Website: walmart
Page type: customer-info-address
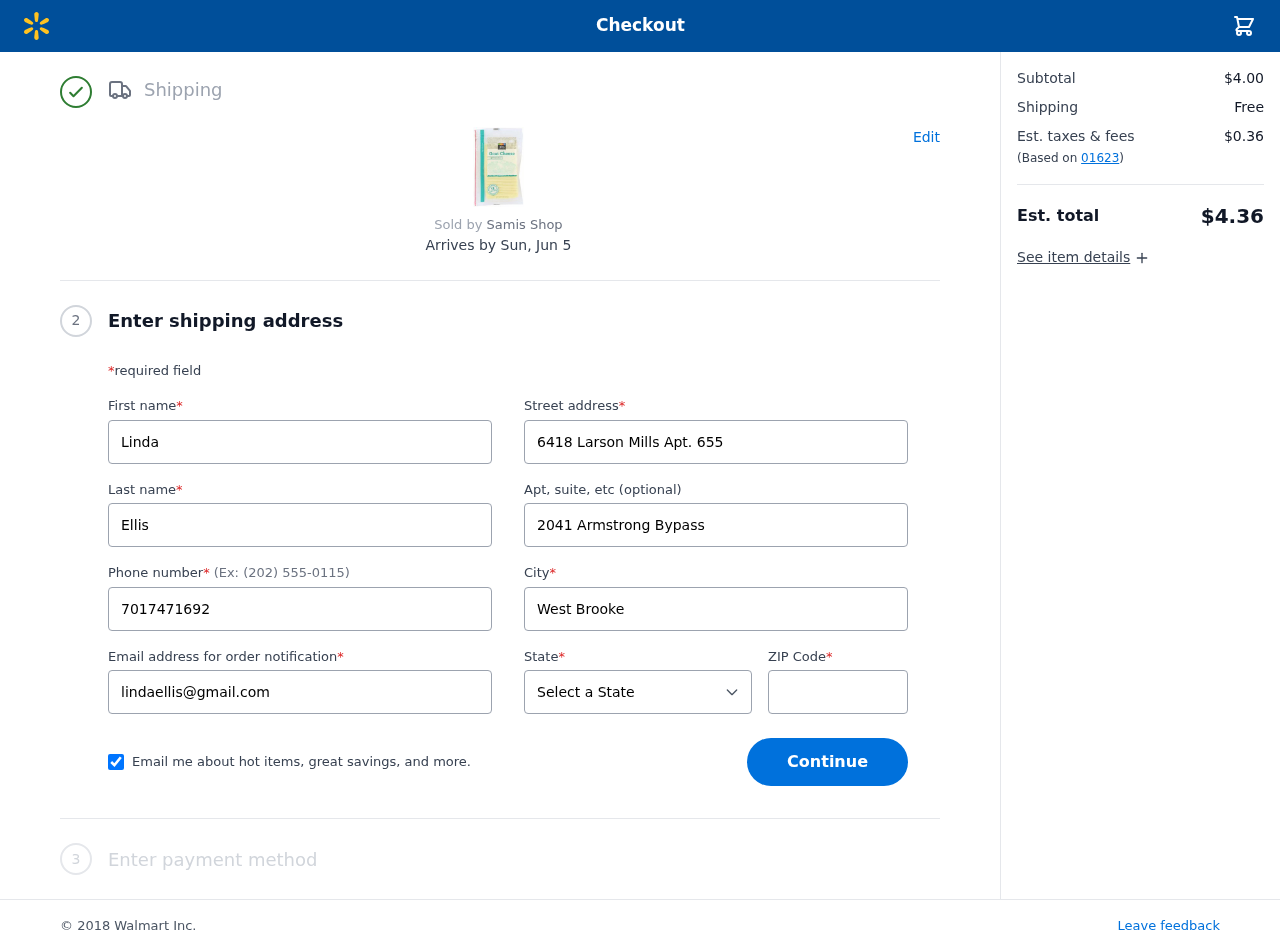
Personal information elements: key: PII_CITY
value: West Brooke
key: PII_EMAIL
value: lindaellis@gmail.com
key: PII_FIRSTNAME
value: Linda
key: PII_LASTNAME
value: Ellis
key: PII_PHONE
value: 7017471692
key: PII_POSTCODE
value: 01623
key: PII_STATE
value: Kansas
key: PII_STREET
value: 6418 Larson Mills Apt. 655
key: PII_STREET2
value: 2041 Armstrong Bypass
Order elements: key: ORDER_DELIVERY_DATE
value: Sun, Jun 5
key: ORDER_SUBTOTAL
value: $4.00
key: ORDER_SHIPPING_COST
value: Free
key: ORDER_TAX
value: $0.36
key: ORDER_TOTAL
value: $4.36